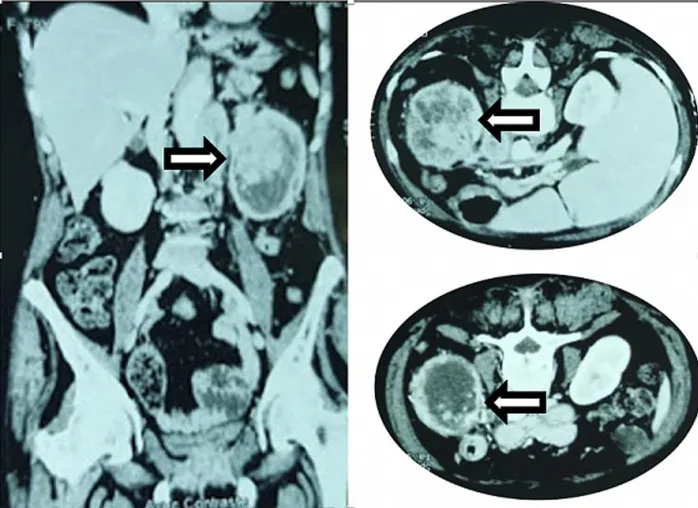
uroscanner - left kidney, site of a vascularized tissue mass of 8 cm long, spontaneously hypodense and strongly enhanced after a contrast product injection, with central necrosis and washing out late (arrows).
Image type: radiology (ct)